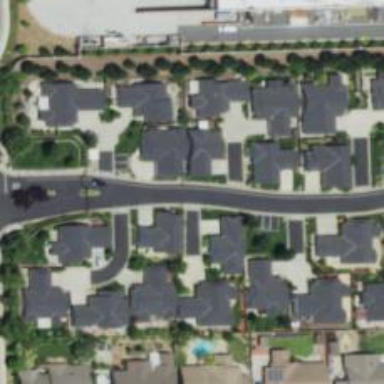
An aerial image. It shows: Living street.